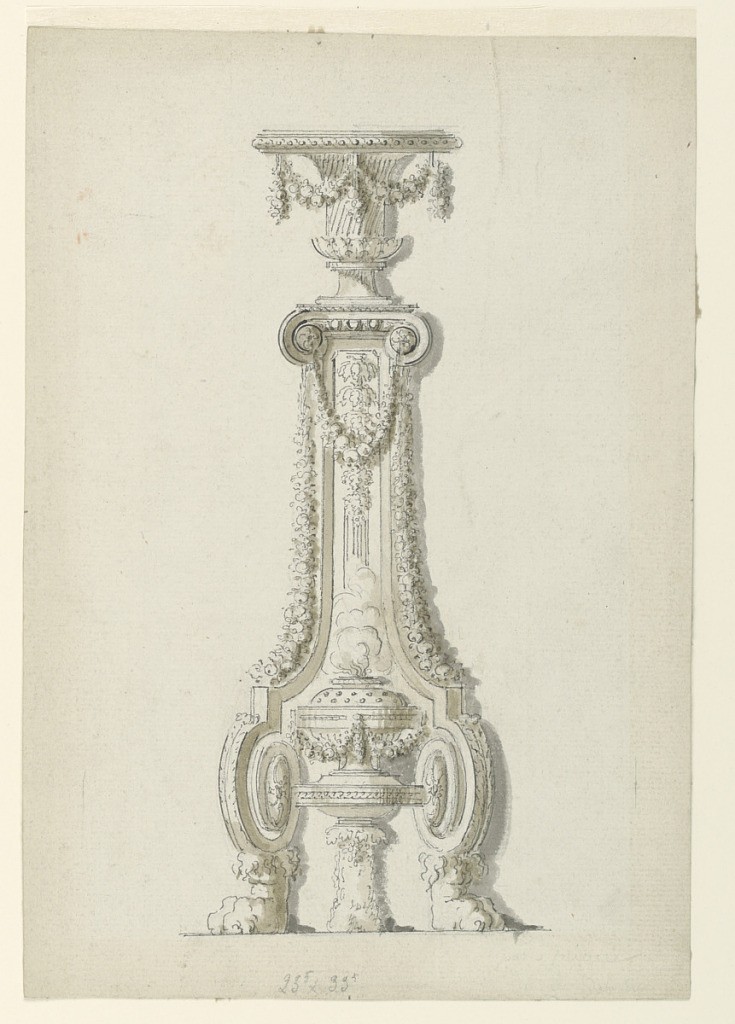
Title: Design for a carved wooden flower stand
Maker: François de Cuvilliés the Elder, Belgian, 1695 - 1768
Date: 1780
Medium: Pen and ink, brush and watercolor, black chalk on paper
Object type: Drawing
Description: A tripod with lion feet supporting a vase.